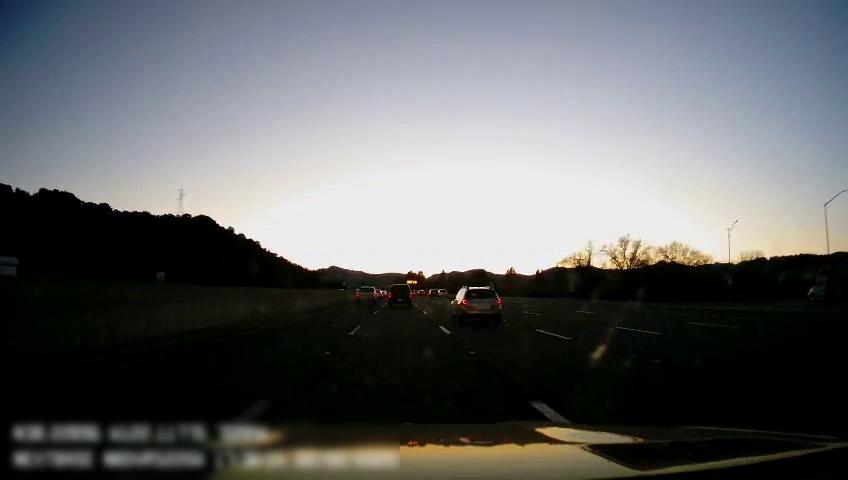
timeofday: Dusk/Dawn/Twilight
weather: Sunny
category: Drivable Space
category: Vehicles | Other LV
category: Vehicles | SUV
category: Vehicles | Truck
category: Vehicles | Car
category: Vehicles | Car
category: Vehicles | Car
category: Vehicles | SUV
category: Vehicles | Other LV
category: Lanes | Alternate Lane
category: Lanes | Current Lane
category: Lanes | Current Lane
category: Lanes | Alternate Lane
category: Lanes | Alternate Lane
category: Lanes | Alternate Lane